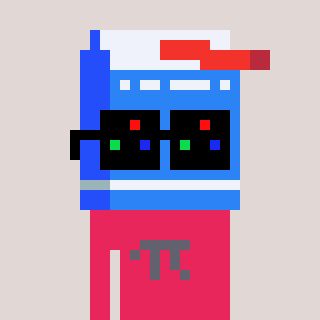
a pixel art character with square black sunglasses, a milk-shaped head and a redpinkish-colored body on a warm background